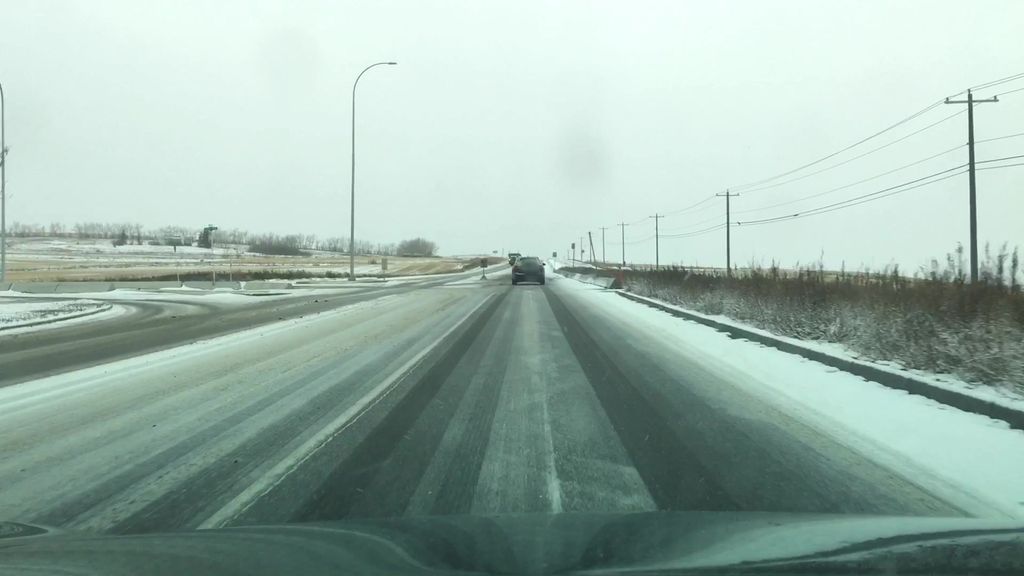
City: calgary